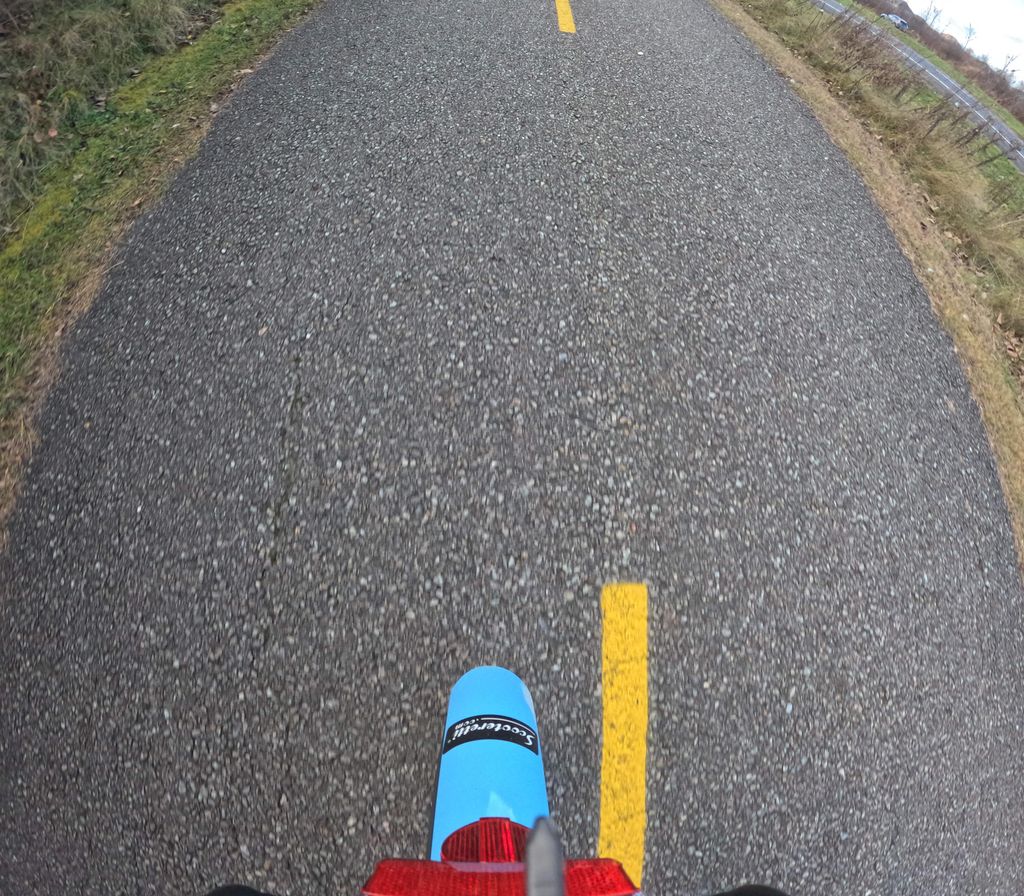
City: ottawa-gatineau